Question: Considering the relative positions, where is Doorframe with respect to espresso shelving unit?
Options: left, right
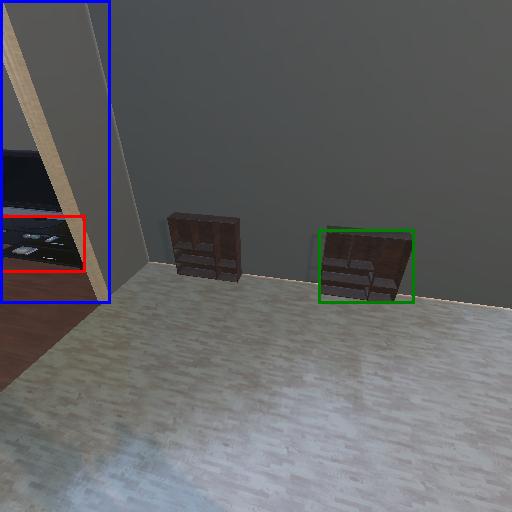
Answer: left